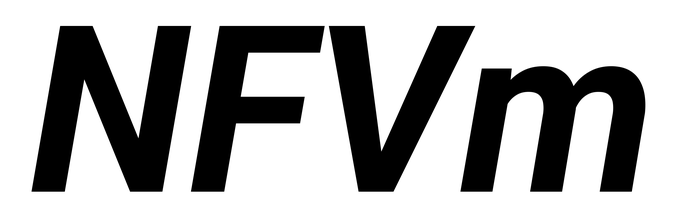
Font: Roboto-Italic_Bold_Italic